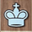
Piece: wK